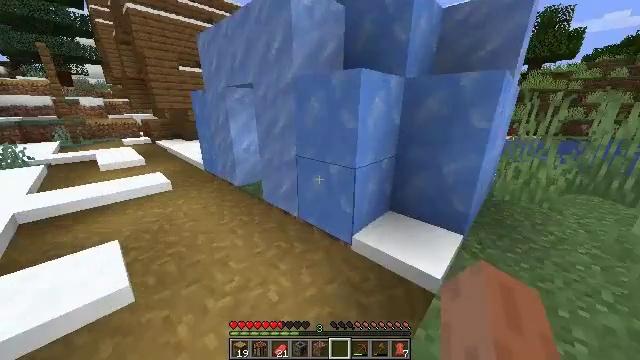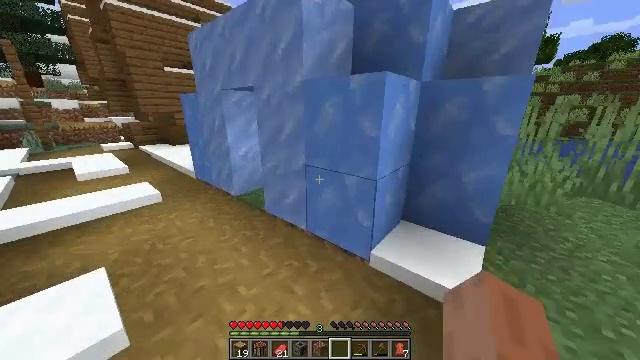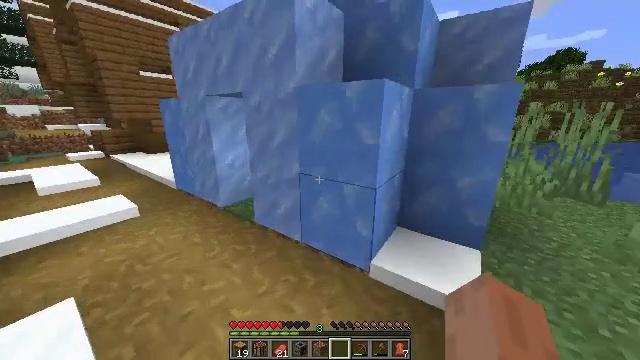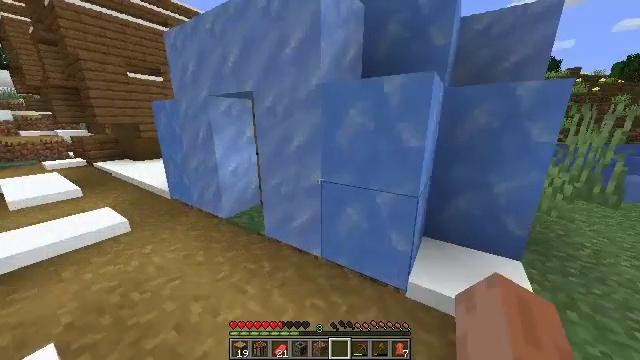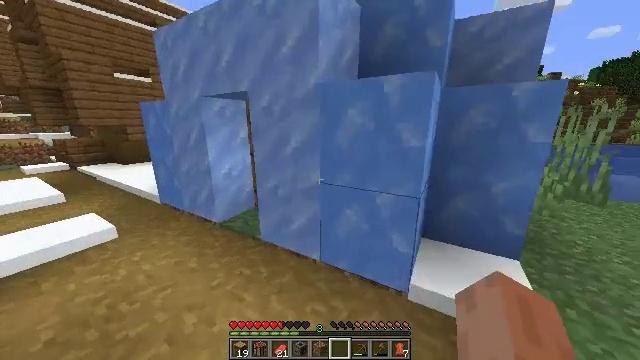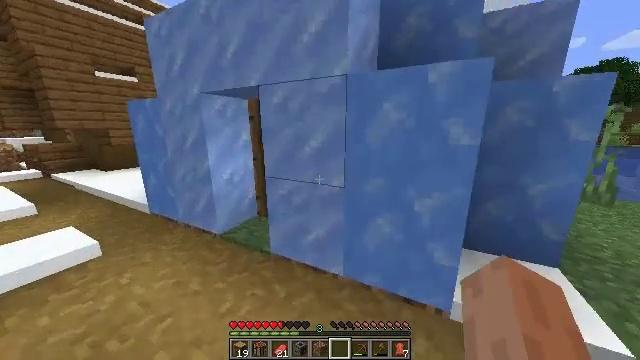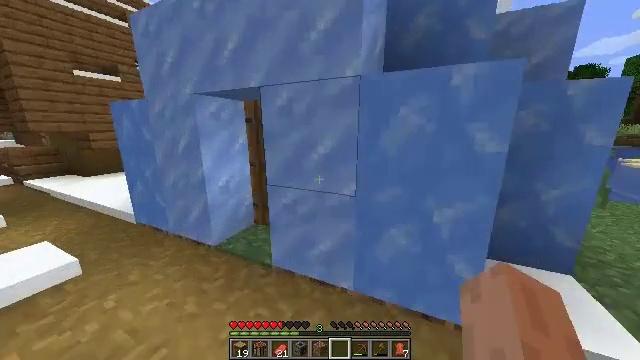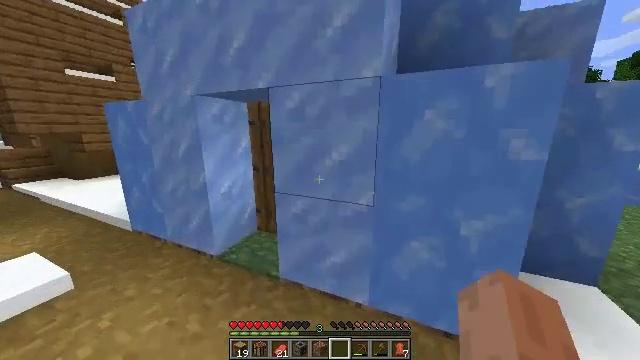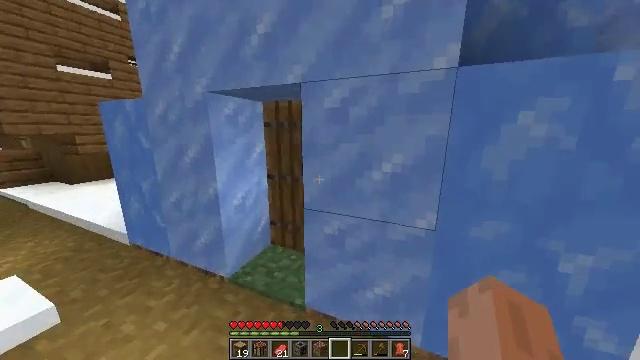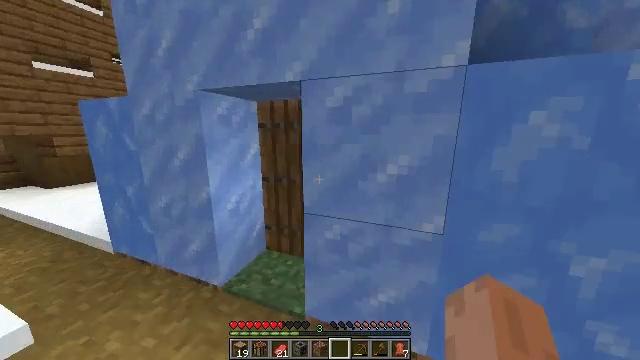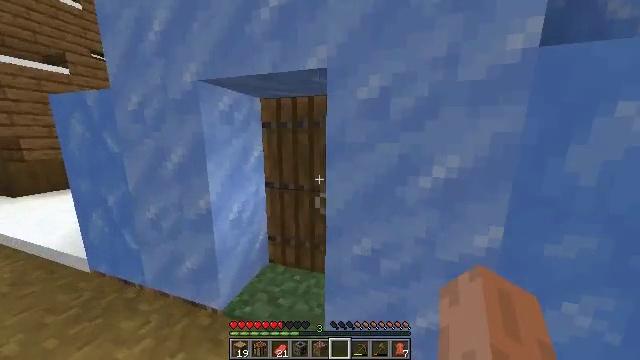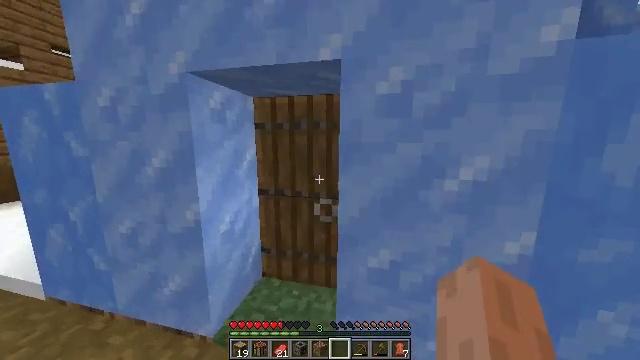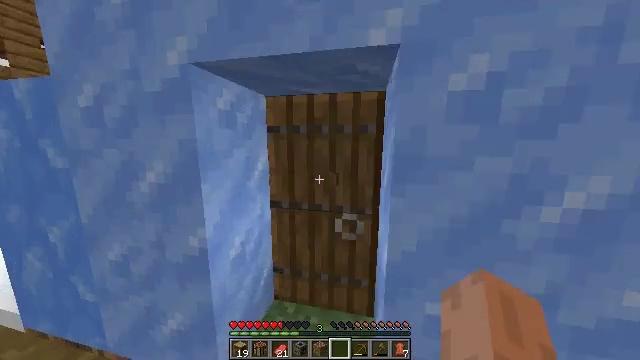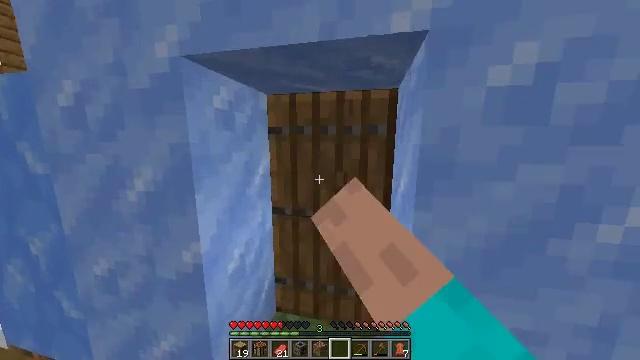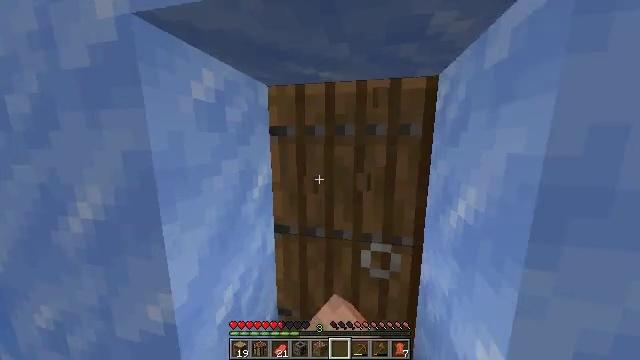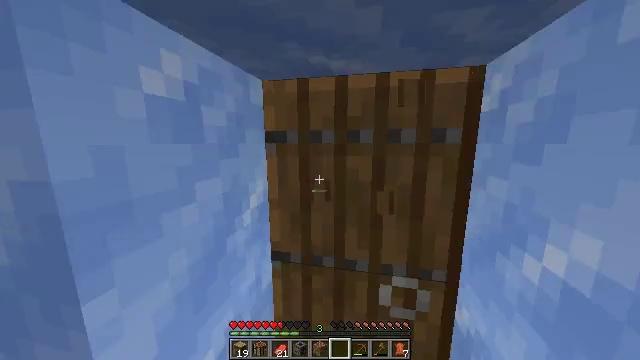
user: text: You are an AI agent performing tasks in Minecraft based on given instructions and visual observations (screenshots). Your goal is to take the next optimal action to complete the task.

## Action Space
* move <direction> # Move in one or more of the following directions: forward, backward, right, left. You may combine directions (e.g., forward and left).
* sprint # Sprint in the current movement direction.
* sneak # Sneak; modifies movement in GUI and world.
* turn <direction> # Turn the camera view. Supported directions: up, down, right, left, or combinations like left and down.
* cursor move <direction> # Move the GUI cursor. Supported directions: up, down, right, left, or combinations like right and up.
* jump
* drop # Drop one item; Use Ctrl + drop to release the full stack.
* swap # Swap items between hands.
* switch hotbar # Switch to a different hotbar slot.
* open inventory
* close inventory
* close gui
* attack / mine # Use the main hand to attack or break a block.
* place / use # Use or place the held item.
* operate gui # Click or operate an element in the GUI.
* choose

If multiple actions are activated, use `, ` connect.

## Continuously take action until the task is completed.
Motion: motion action
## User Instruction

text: Dismantle the blue bed.
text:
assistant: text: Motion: move forward and move left, turn right
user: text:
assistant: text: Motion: move forward and move left, turn right and up
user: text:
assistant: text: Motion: move forward and move left, turn right and up
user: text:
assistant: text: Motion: move forward and move left, turn right
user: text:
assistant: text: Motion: move forward and move left, turn right
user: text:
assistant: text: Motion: move forward and move left, turn right
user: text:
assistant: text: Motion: move forward and move left
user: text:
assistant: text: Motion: move forward and move left
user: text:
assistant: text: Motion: move forward and move left, turn right
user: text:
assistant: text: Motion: move forward and move left, turn right
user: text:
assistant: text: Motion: move forward and move left, turn right and up
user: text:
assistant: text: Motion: move forward, attack / mine
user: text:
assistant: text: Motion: move forward, attack / mine
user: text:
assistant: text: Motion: move forward, attack / mine
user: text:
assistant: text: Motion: move forward
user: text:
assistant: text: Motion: move forward
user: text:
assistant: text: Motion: move forward
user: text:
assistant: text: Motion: move forward
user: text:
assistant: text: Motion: move forward, turn left and down
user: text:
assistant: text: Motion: move forward
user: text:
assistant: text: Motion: move forward, turn down, attack / mine
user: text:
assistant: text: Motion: move forward, turn down, attack / mine
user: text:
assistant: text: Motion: move forward, attack / mine
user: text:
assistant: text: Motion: move forward
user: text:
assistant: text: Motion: no_op
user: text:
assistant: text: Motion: use / place
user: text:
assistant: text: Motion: use / place
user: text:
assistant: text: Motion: use / place
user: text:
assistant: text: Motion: no_op
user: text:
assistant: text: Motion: move forward, turn left